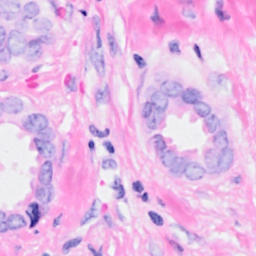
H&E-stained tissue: Breast